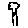
Label: tree